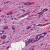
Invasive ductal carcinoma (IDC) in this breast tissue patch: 0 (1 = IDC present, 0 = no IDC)